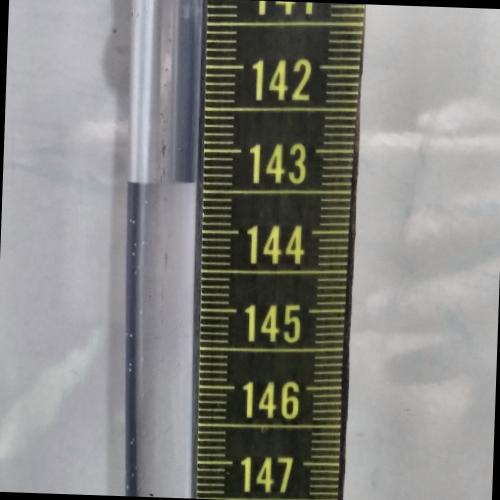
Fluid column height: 143.4 cm